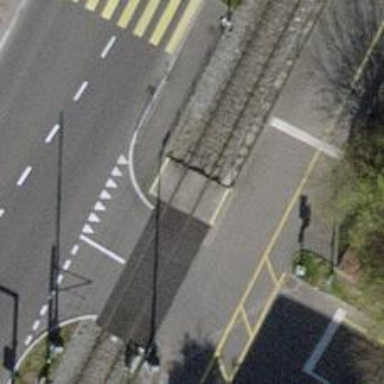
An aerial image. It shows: Railway crossing with full barriers and lights.